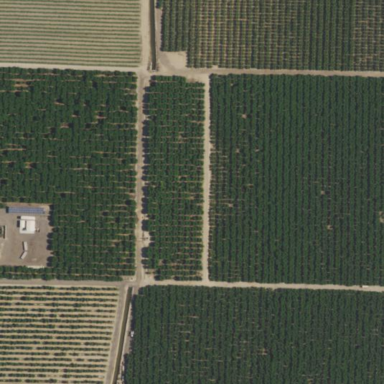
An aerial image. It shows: Orchard.